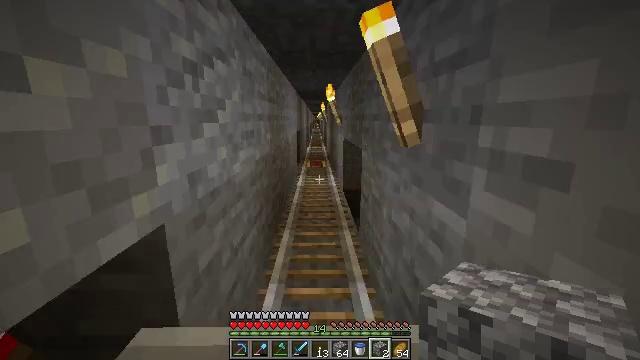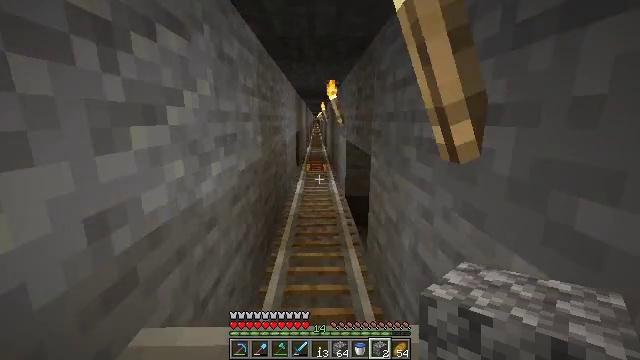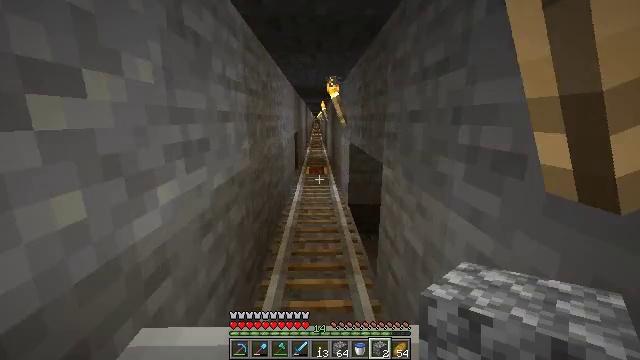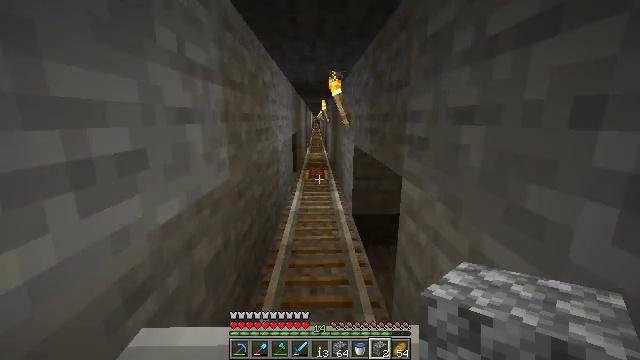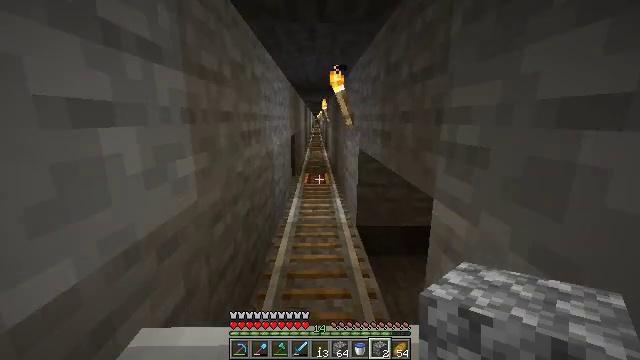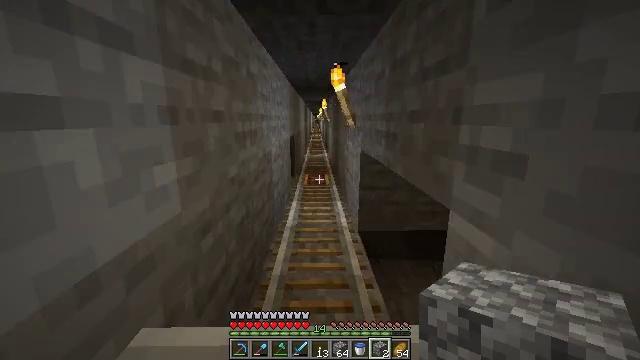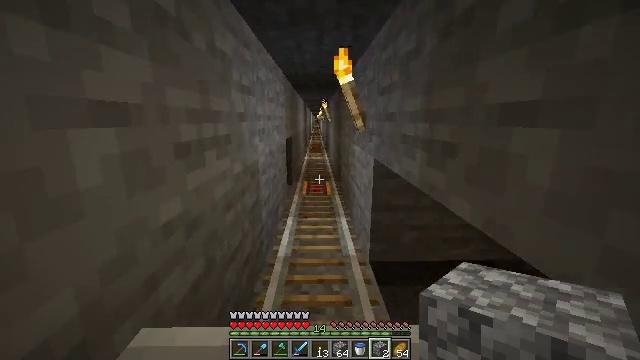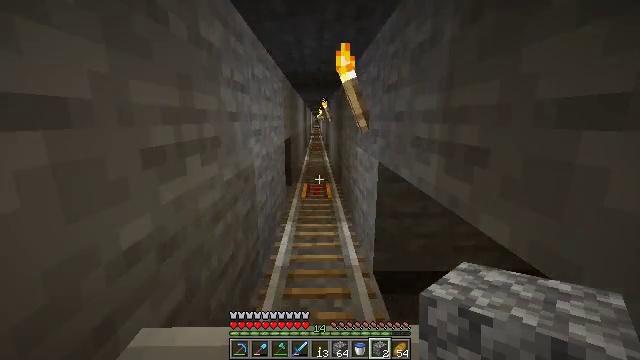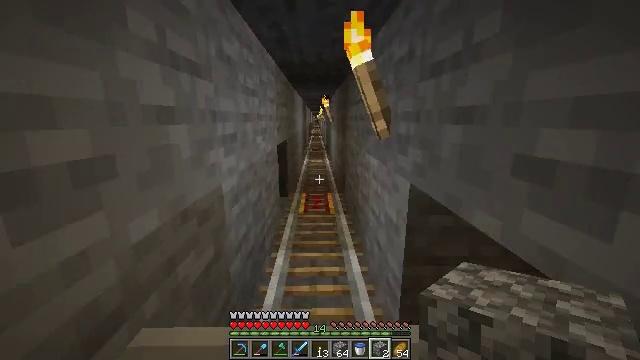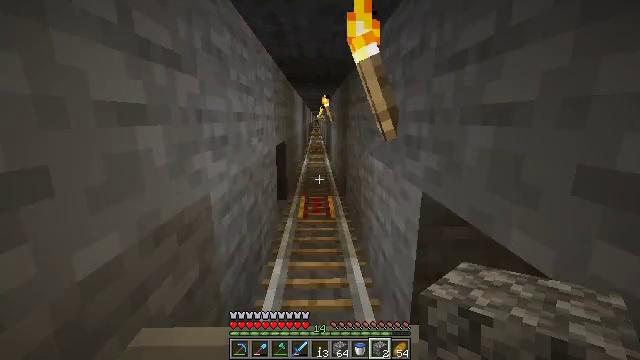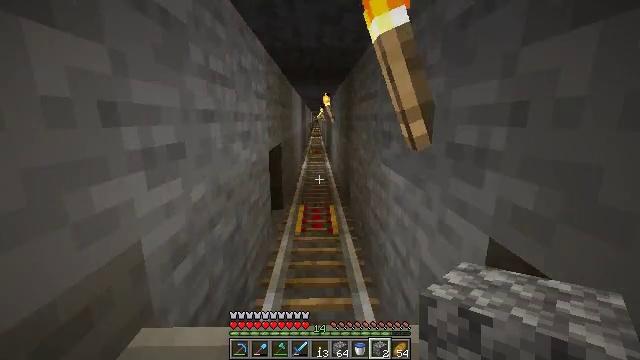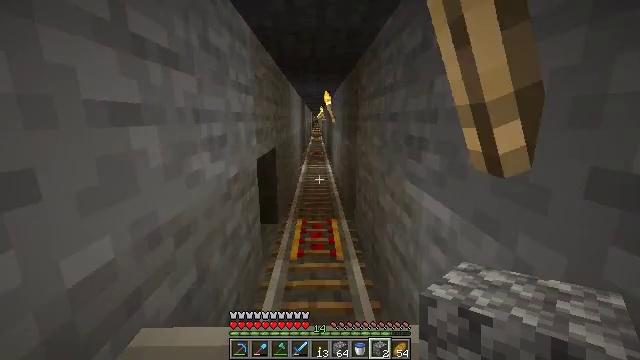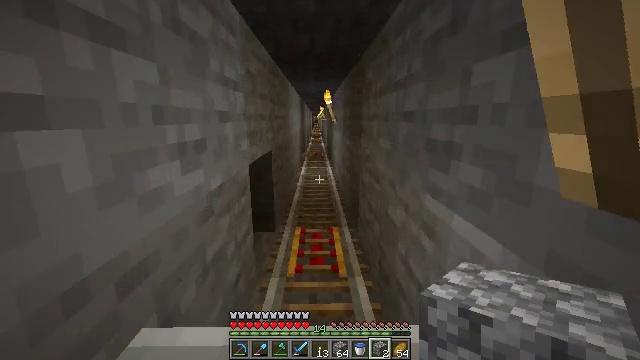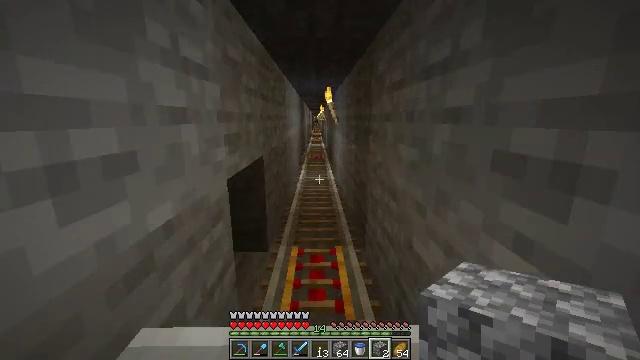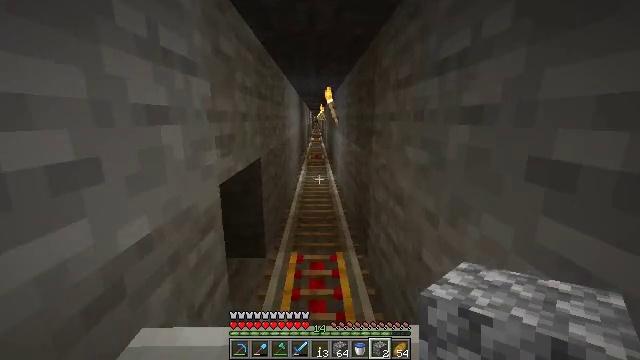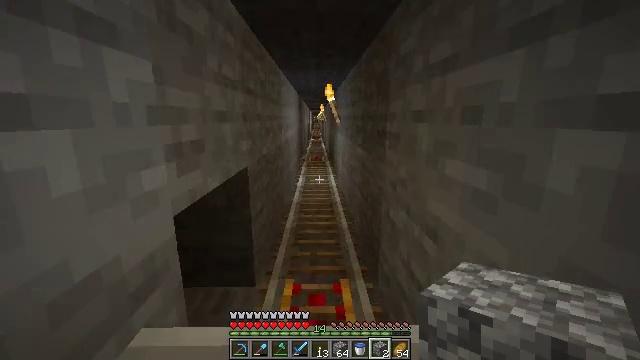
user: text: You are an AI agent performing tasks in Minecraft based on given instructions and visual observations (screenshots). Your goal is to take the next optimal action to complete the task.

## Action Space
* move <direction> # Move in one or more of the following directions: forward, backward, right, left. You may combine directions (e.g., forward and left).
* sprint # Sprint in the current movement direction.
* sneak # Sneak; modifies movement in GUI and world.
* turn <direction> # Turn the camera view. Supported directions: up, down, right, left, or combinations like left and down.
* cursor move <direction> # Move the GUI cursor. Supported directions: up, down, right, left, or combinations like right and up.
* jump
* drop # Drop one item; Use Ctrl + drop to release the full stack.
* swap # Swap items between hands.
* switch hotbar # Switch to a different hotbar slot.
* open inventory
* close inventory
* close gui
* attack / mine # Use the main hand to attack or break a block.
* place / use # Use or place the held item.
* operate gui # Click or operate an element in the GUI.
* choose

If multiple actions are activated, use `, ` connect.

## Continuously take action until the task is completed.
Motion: motion action
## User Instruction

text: Drop an iron nugget.
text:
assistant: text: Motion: no_op
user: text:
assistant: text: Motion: no_op
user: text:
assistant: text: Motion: no_op
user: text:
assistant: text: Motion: no_op
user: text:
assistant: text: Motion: no_op
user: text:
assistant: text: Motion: no_op
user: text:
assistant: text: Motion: no_op
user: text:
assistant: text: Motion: no_op
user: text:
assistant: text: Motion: no_op
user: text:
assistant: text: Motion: no_op
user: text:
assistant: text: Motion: no_op
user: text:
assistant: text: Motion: no_op
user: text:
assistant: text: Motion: no_op
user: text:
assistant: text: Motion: no_op
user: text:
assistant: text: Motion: no_op
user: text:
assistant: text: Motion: no_op
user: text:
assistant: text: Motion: no_op
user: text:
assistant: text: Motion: no_op
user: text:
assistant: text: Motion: no_op
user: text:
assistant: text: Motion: no_op
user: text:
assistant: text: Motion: no_op
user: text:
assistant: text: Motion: no_op
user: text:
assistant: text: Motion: no_op
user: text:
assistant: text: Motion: no_op
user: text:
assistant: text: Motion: no_op
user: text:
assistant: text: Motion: no_op
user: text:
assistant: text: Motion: no_op
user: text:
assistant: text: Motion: no_op
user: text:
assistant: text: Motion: no_op
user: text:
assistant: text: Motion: no_op